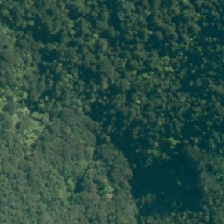
Land cover: manuka_kanuka